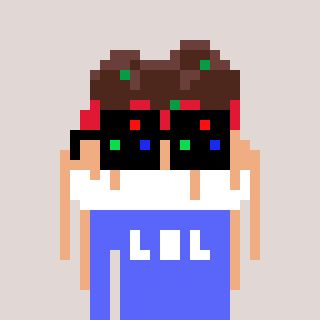
a pixel art character with square black sunglasses, a spaghetti-shaped head and a purple-colored body on a warm background